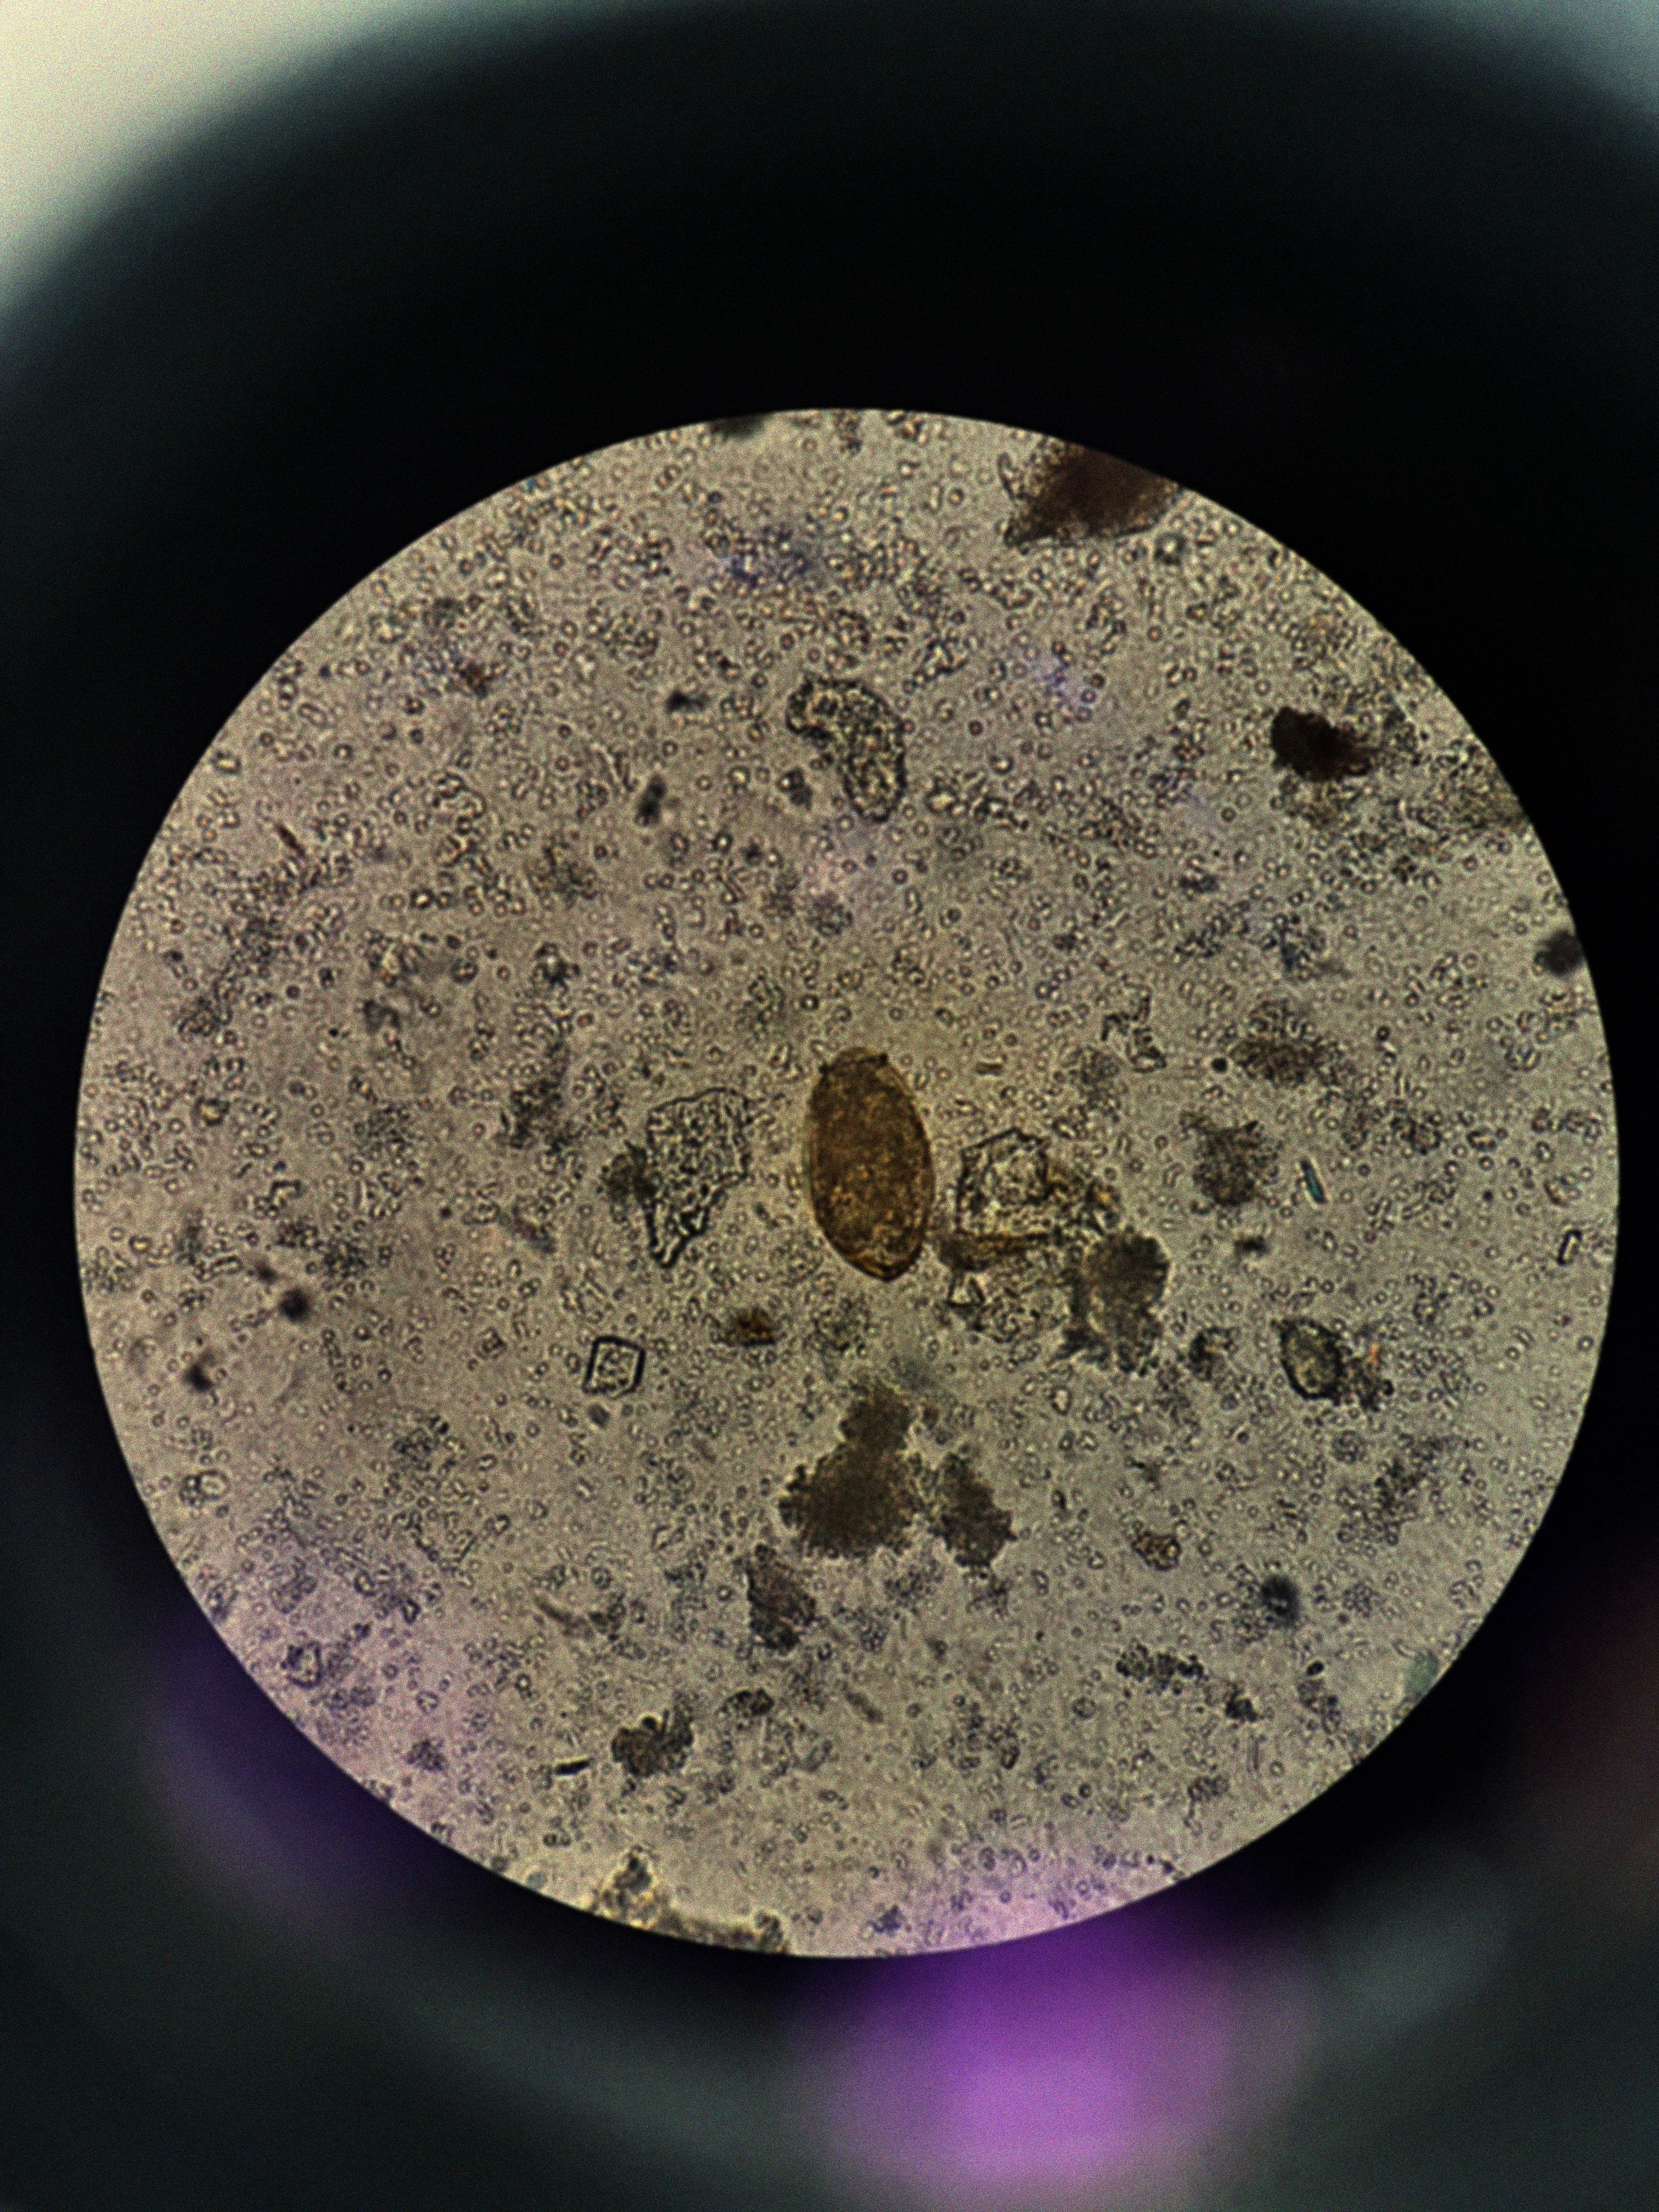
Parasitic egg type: Paragonimus spp